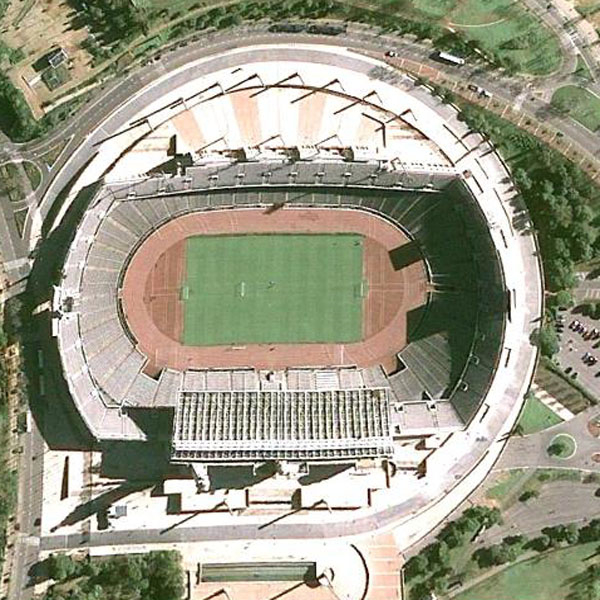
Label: Stadium